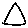
Label: triangle